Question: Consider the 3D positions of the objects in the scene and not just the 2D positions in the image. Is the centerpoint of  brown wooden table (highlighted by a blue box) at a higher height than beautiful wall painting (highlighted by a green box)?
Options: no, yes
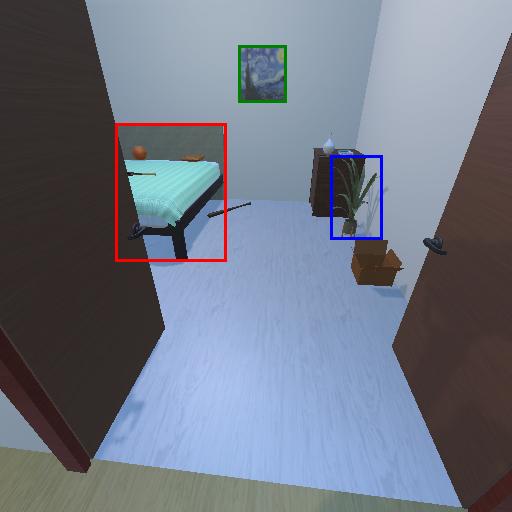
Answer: no